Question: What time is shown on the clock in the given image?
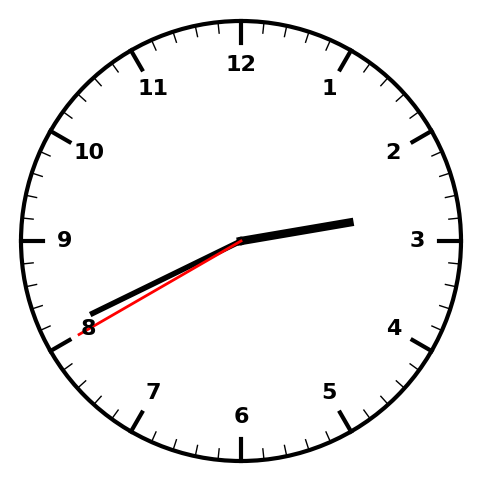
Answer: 02:40:40